Question: What is the result of this measurement?
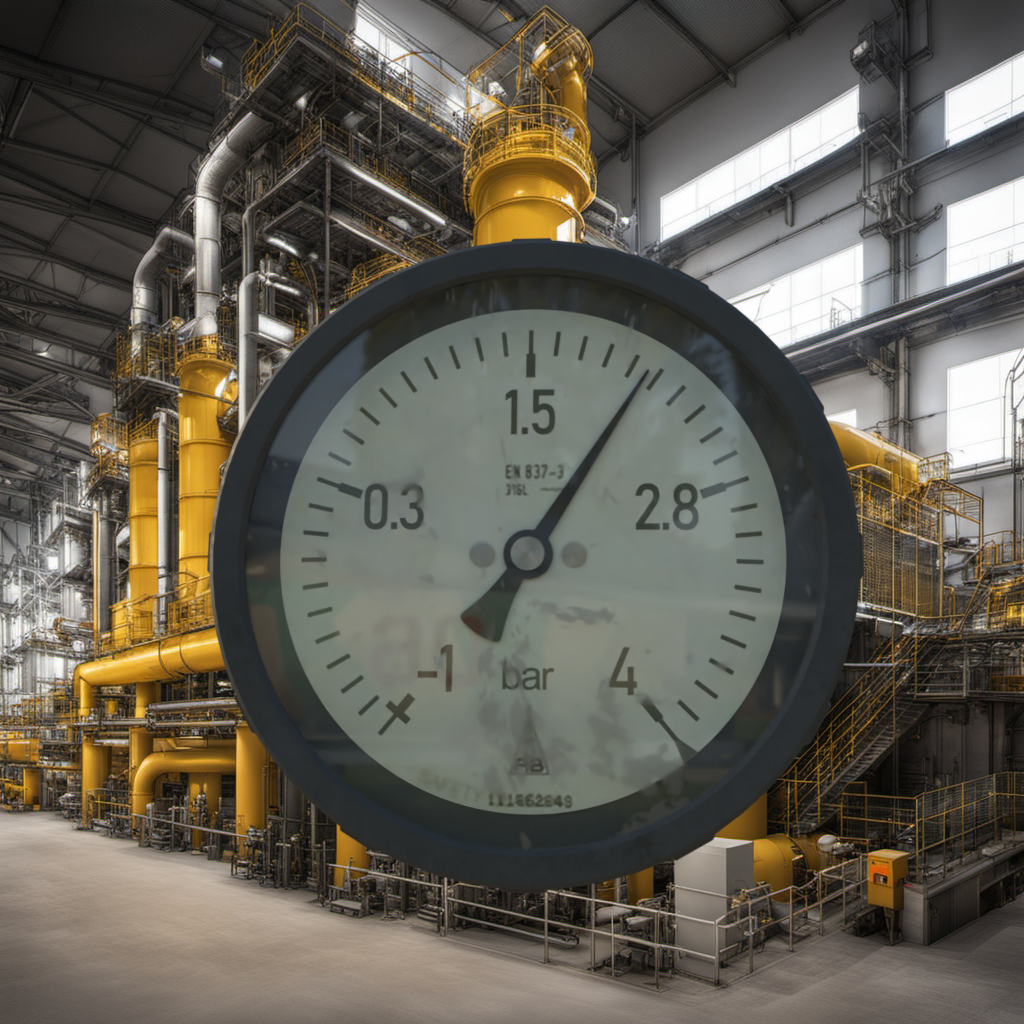
Answer: The result is 2.09
Question: What is the reading range of this measurement?
Answer: The range is from -1 to 4
Question: What is the minimum and maximum value range of the measurement in the image?
Answer: The minimum value is -1 and the maximum value is 4